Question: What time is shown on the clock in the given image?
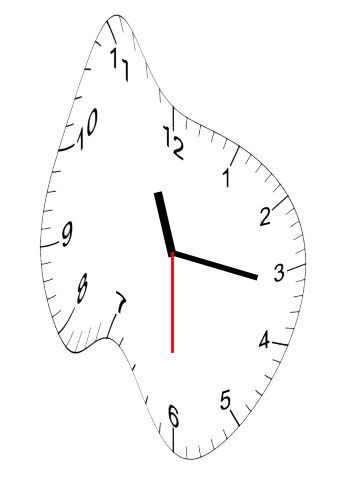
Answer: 11:16:30